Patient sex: M
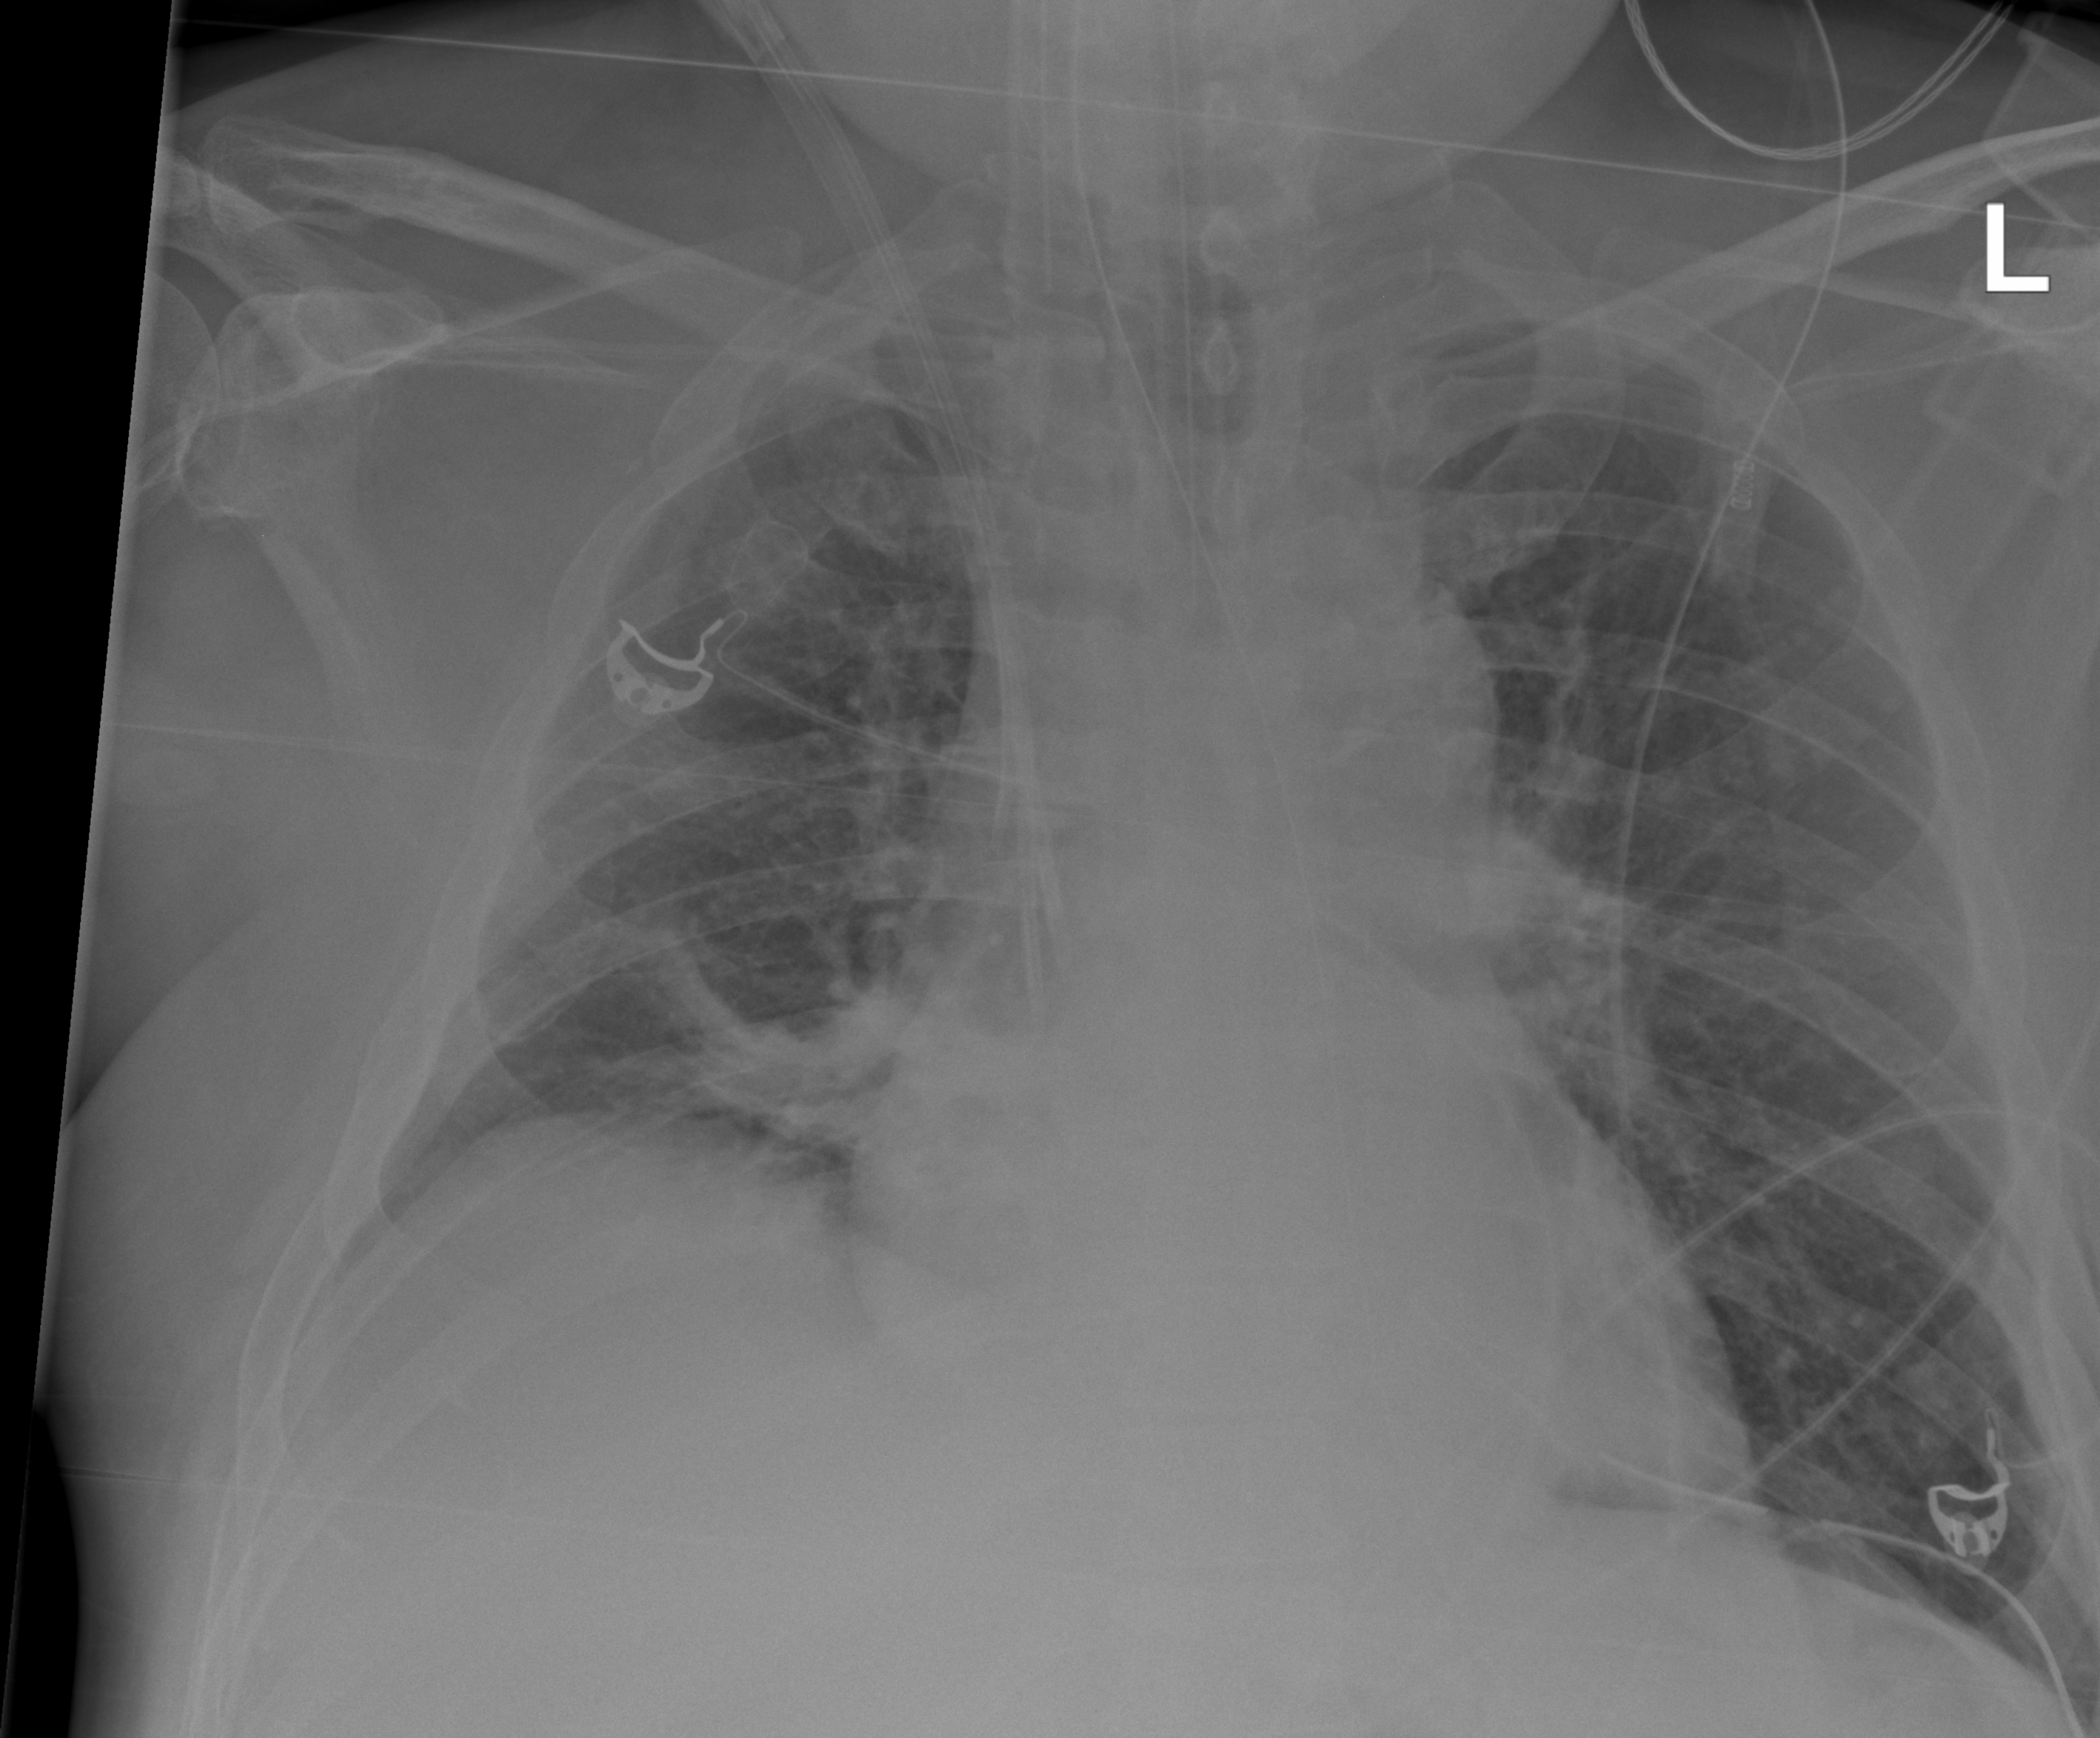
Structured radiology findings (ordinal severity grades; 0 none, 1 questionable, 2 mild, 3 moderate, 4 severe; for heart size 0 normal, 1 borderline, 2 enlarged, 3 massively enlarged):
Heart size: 0
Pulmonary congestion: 2
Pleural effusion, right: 0
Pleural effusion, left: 0
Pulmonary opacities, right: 2
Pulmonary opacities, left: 2
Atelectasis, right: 2
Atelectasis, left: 0